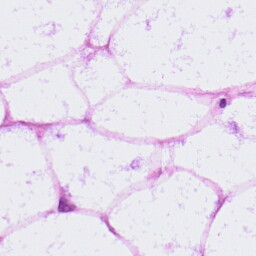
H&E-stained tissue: LymphNode